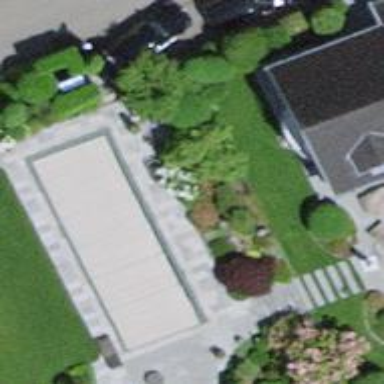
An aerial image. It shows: Swimming pool located in leisure land.